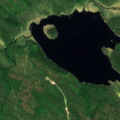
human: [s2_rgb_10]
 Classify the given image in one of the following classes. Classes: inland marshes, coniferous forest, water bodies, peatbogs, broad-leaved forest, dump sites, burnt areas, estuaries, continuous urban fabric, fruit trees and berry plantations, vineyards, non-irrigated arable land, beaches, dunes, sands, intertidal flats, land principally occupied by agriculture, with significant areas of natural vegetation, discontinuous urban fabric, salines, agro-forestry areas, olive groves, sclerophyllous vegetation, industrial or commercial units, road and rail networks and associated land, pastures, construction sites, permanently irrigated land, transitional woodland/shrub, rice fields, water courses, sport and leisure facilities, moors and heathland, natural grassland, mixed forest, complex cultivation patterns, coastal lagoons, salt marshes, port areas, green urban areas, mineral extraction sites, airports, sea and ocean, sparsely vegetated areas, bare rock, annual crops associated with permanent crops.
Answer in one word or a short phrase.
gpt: coniferous forest, mixed forest, transitional woodland/shrub, water bodies